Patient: sex M, age 66
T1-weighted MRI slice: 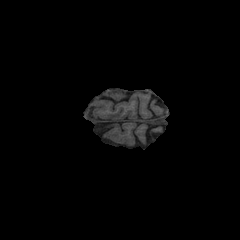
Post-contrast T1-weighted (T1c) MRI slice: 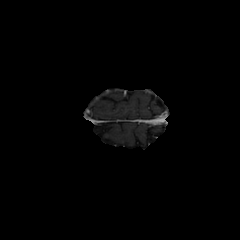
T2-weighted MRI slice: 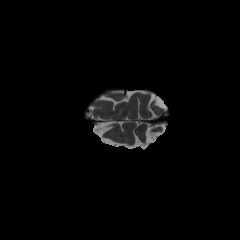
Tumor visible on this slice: no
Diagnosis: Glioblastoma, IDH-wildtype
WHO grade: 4